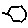
Label: hexagon